Interaction volume radius: 5 \u00c5
Interaction volume height: 35 \u00c5
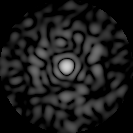
Disorder parameter: 0.826